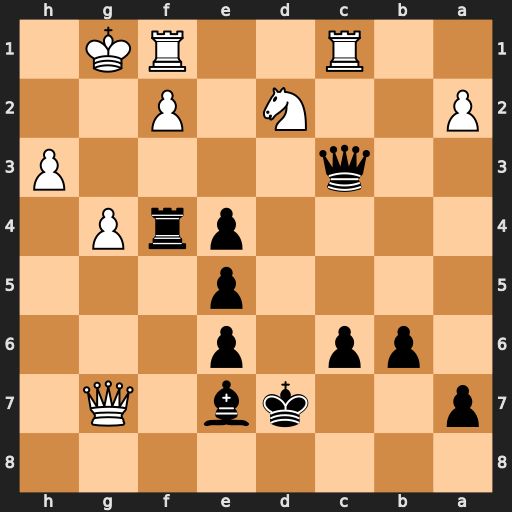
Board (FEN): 8/p2kb1Q1/1pp1p3/4p3/4prP1/2q4P/P2N1P2/2R2RK1
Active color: b
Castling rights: -
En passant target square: -
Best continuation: Qxh3 Nxe4 Rxg4+ Qxg4 Qxg4+